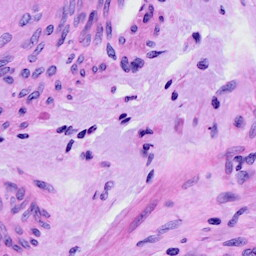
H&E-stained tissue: Cervix